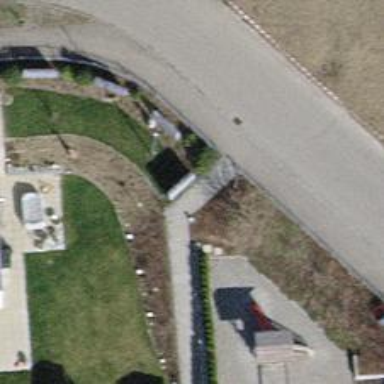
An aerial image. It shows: Flagpole structure.